Question: I'm trying to learn canvas by implementing a pie chart. I've managed to parse my data, draw the slices, and calculate the center of each arc, as noted by the black circles. But now I'm trying to draw one of the slices as though it had been "slid out". Not animate it (yet), just simply draw the slice as though it had been slid out.
I thought the easiest way would be to first calculate the point at which the new corner of the slice should be (free-hand drawn with the red X), translate there, draw my slice, then translate the origin back. I thought I could calculate this easily, since I know the center of the pie chart, and the point of the center of the arc (connected with a free-hand black line on the beige slice). But after asking <URL>, it seems this will involve solving a system of equations, one of which is second order. That's easy with a pen and paper, dauntingly hard in JavaScript.
Is there a simpler approach? Should I take a step back and realize that doing this is really the same as doing XYZ?
I know I haven't provided any code, but I'm just looking for ideas / pseudocode. (jQuery is tagged in the off chance there's a plugin will somehow help in this endeavor)

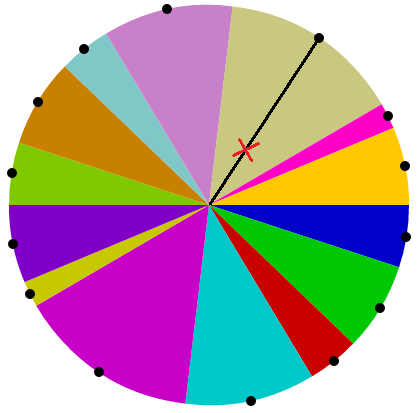
Answer: Getting the 'x' and 'y' of the translation is easy enough.
'''
// cx and cy are the coordinates of the centre of your pie
// px and py are the coordinates of the black circle on your diagram
// off is the amount (range 0-1) by which to offset the arc
// adjust off as needed.
// rx and ry will be the amount to translate by
var dx = px-cx, dy = py-cy,
angle = Math.atan2(dy,dx),
dist = Math.sqrt(dx*dx+dy*dy);
rx = Math.cos(angle)*off*dist;
ry = Math.sin(angle)*off*dist;
'''
Plug that into the code Simon Sarris gave you and you're done. I'd suggest an 'off' value of 0.25.